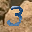
Label: 3